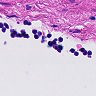
Metastatic tissue present: no